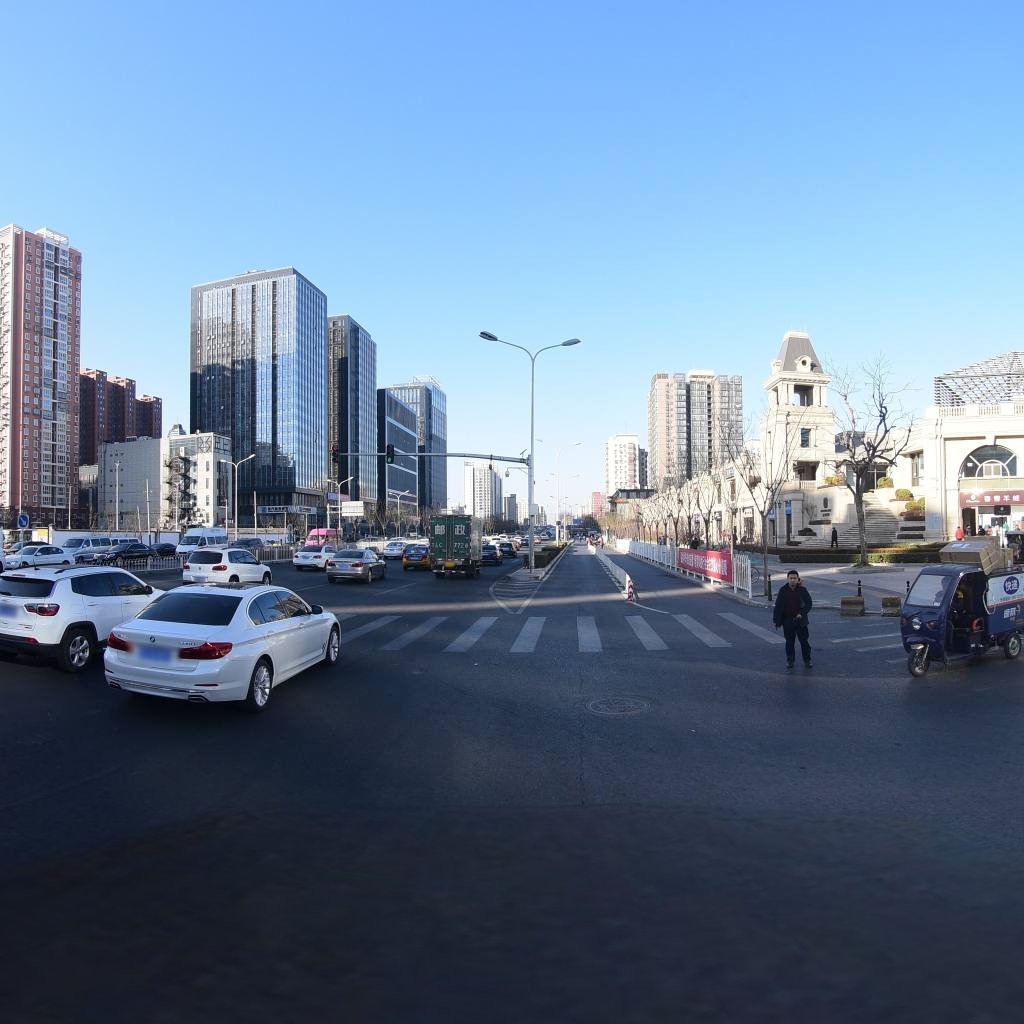
Region: Dongcheng
Road damage annotations: manhole cover, longitudinal crack, transverse crack